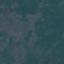
Land use / land cover class: HerbaceousVegetation